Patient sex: F
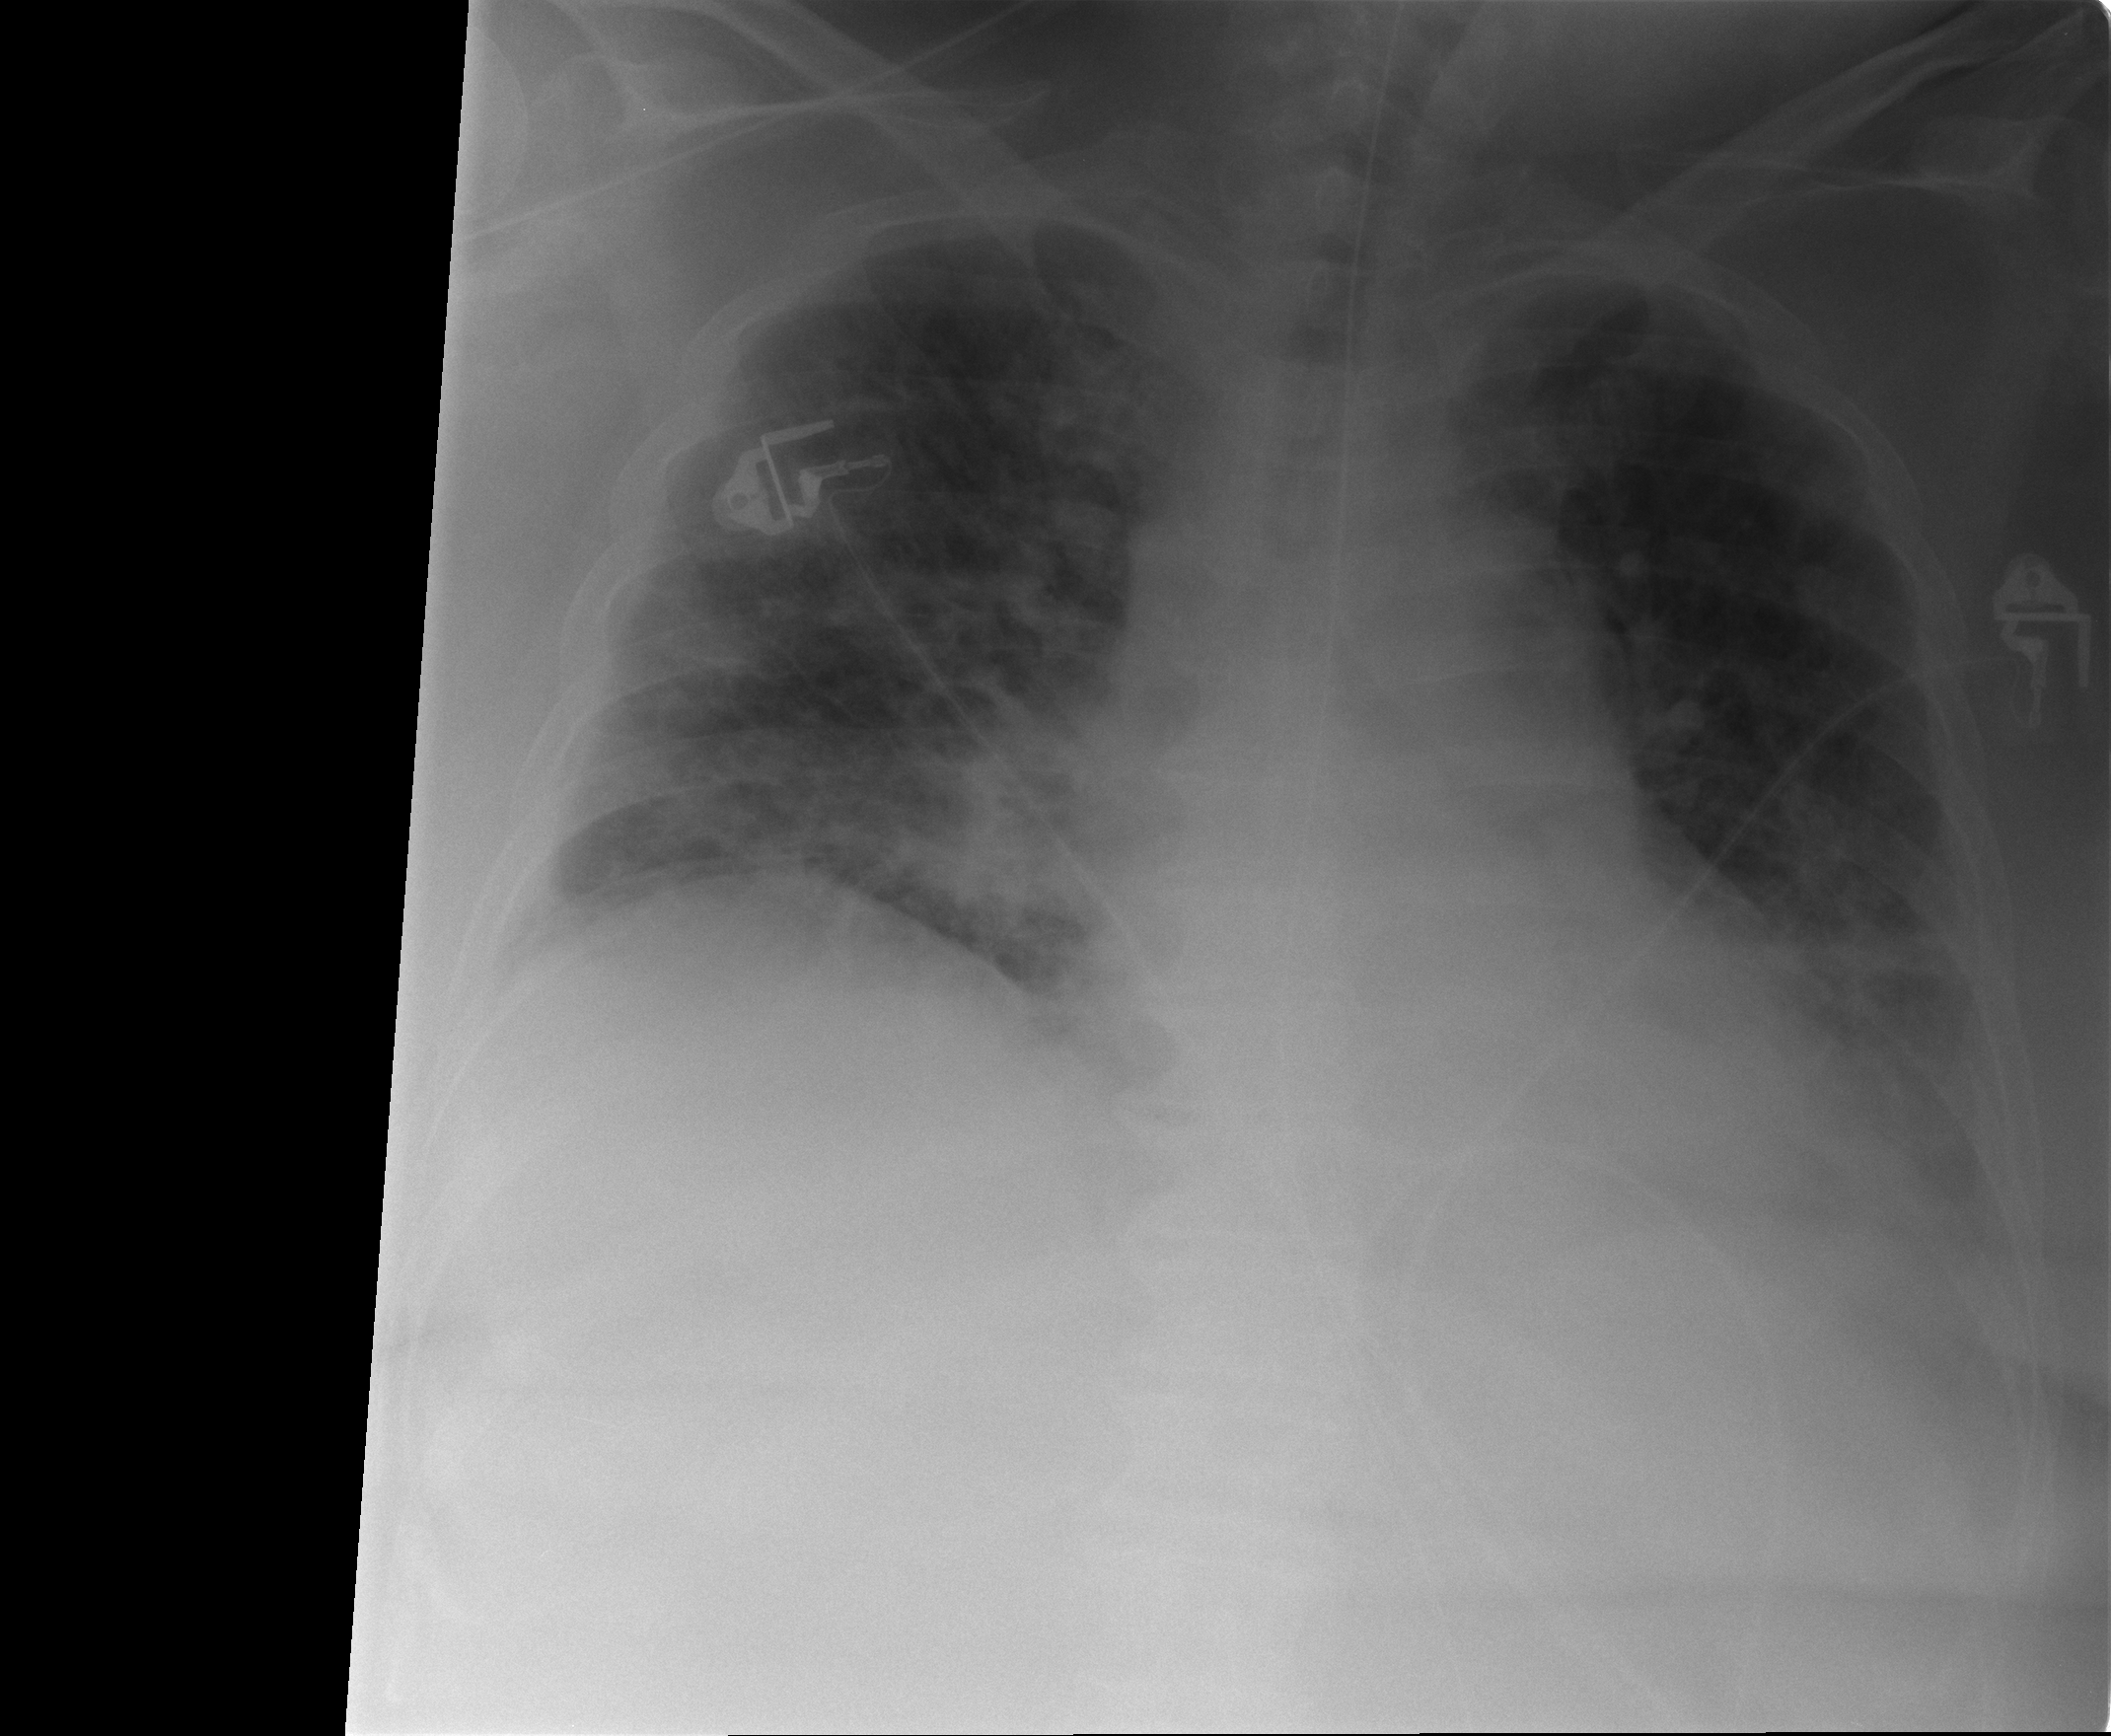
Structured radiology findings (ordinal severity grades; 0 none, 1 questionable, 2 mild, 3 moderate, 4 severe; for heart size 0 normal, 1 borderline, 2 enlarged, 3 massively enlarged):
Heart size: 0
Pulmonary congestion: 2
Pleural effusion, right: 1
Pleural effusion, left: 2
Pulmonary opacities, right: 2
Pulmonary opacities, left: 1
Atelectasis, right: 2
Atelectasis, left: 2